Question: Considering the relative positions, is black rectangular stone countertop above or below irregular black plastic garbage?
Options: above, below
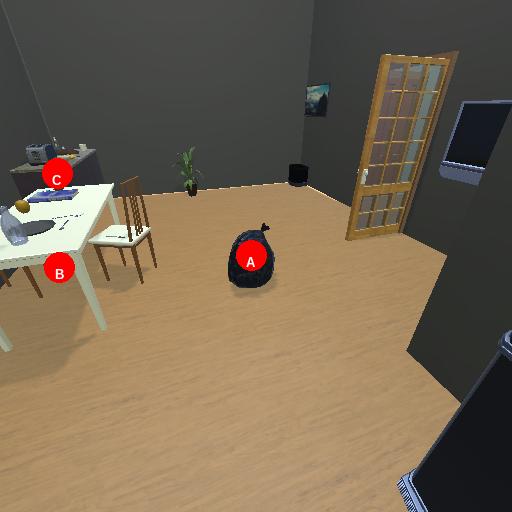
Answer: above